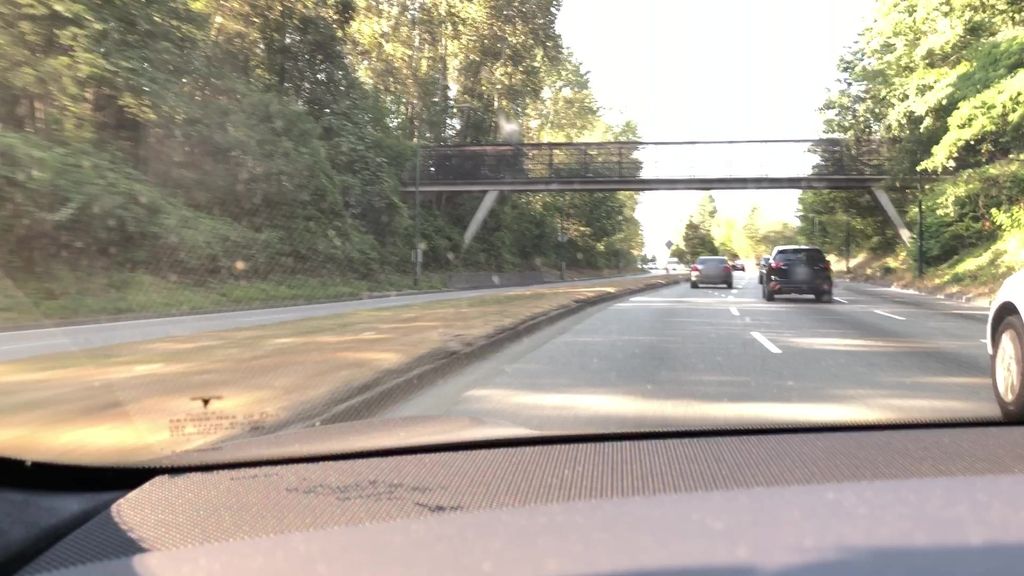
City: vancouver